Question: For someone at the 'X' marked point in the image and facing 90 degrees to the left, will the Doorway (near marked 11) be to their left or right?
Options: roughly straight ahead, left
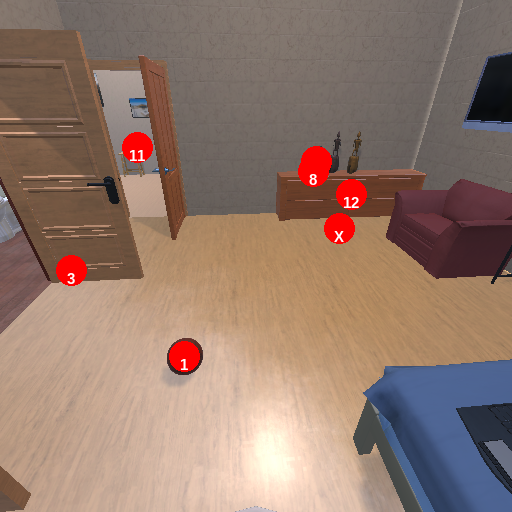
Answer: roughly straight ahead